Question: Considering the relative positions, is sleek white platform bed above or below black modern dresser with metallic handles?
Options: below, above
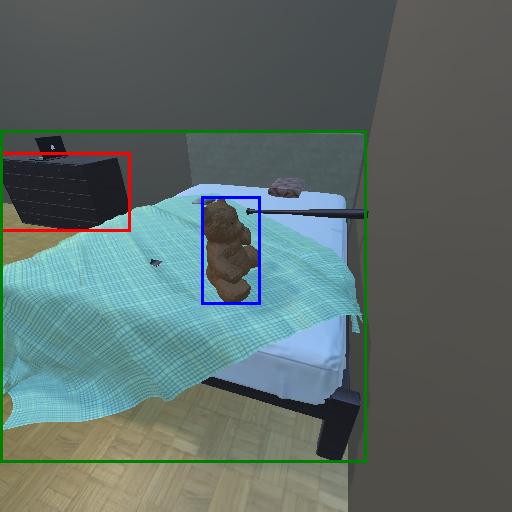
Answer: below